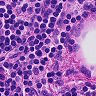
Metastatic tissue present: no